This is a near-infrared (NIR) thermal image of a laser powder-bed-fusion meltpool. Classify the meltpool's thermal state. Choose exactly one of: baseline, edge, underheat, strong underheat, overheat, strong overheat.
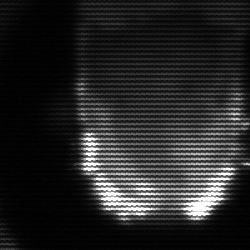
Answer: baseline